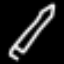
Label: pencil